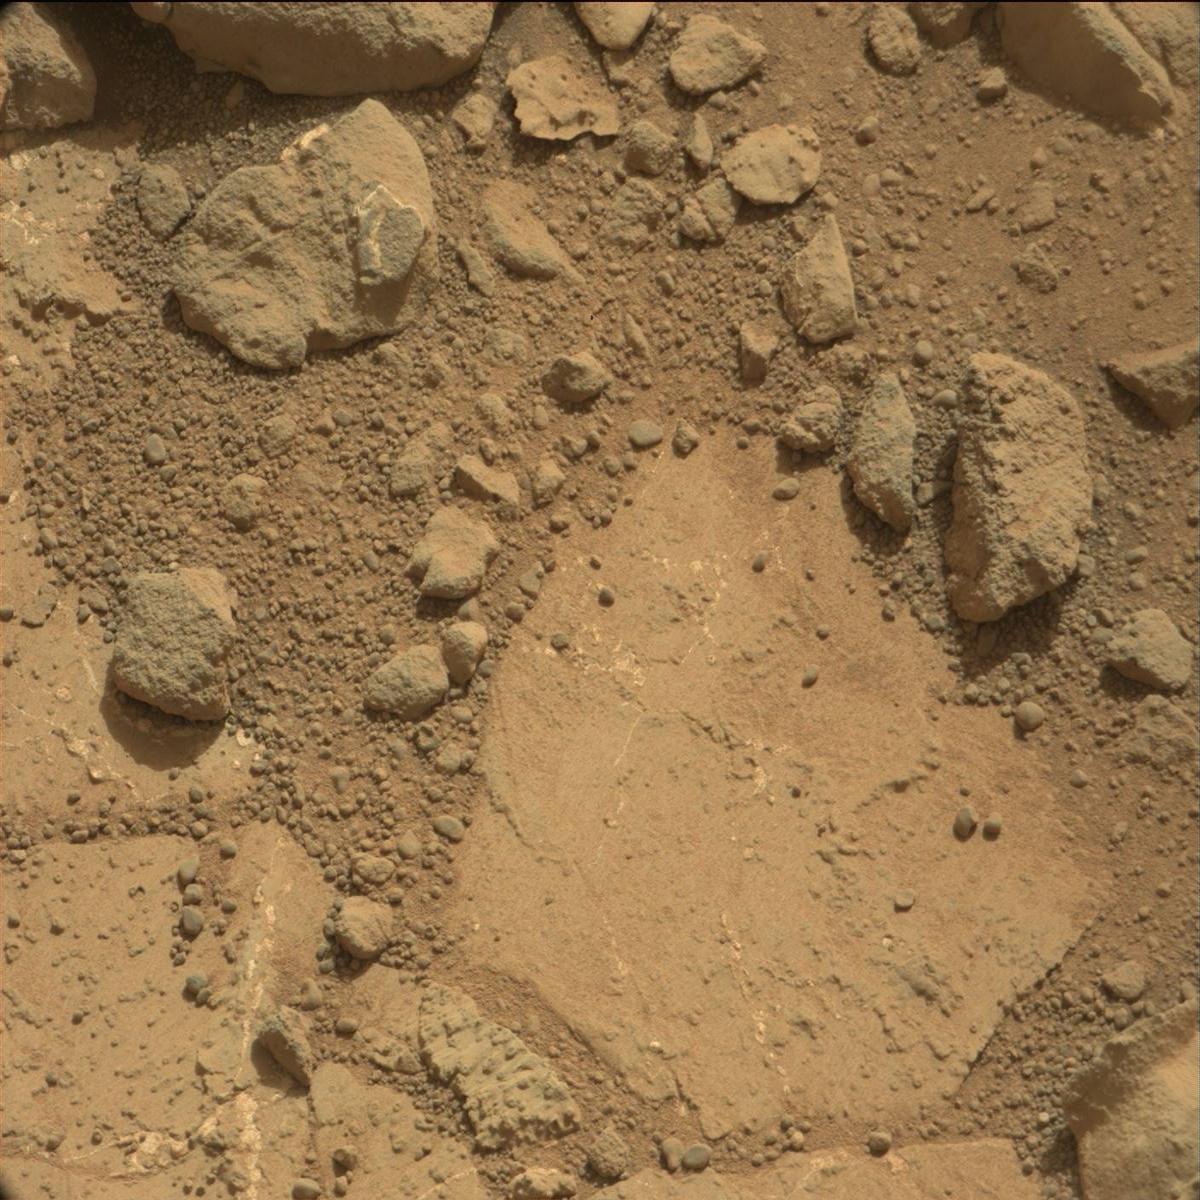
Terrain classes present: Bedrock, Rock, Sand / Soil